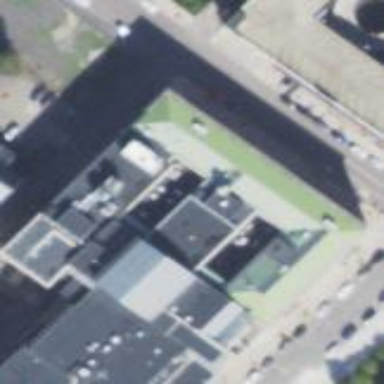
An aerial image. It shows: Courthouse building.